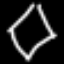
Label: diamond